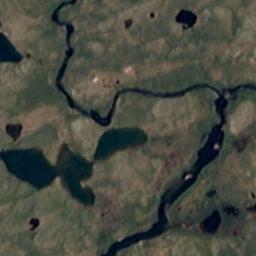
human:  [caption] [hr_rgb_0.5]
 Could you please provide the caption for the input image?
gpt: The blue lake in a wetland is covered by large swaths of dense vegetation .

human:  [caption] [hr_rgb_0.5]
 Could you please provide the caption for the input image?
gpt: The wetland consists of dry and green plants and water .

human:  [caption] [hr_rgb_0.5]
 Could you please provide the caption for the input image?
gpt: Some waters of different sizes are surrounded by wetlands .

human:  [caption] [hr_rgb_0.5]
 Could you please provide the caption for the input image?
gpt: There are a few lakes and a meandering river in this wetland .

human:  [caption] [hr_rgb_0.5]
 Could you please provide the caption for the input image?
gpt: There are many lakes and a river on the wetland .